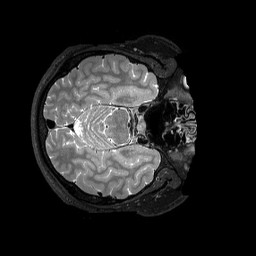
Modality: T2w
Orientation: axial